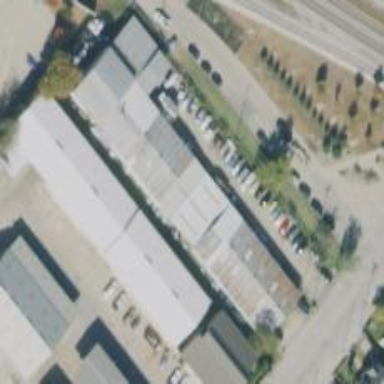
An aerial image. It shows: Warehouse building.